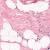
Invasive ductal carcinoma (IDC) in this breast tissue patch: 0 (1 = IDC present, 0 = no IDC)